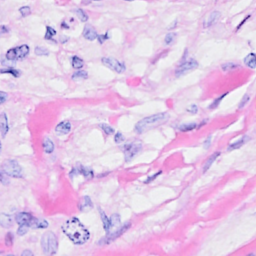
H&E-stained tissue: Breast